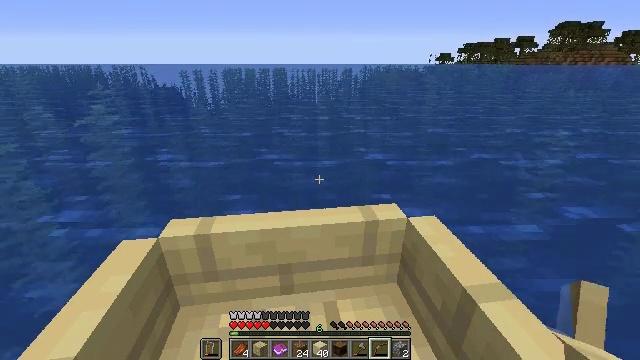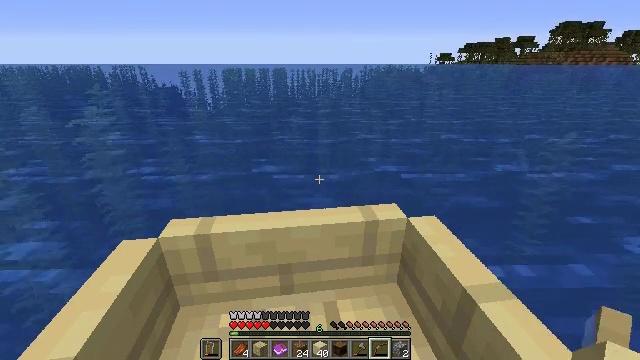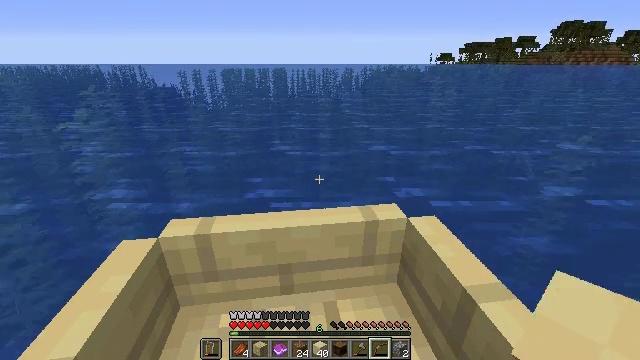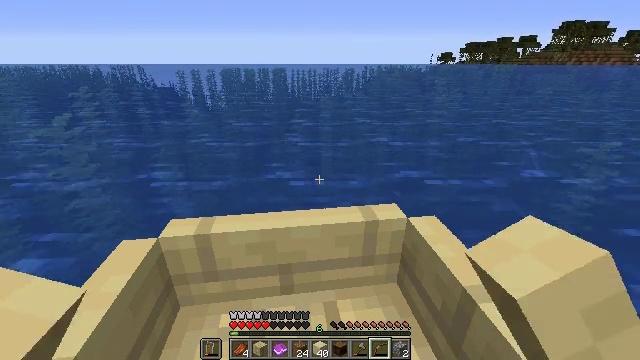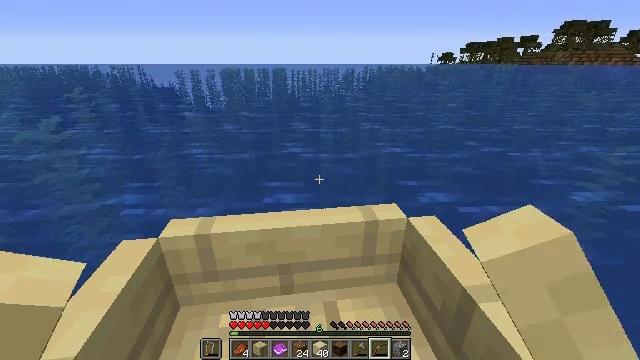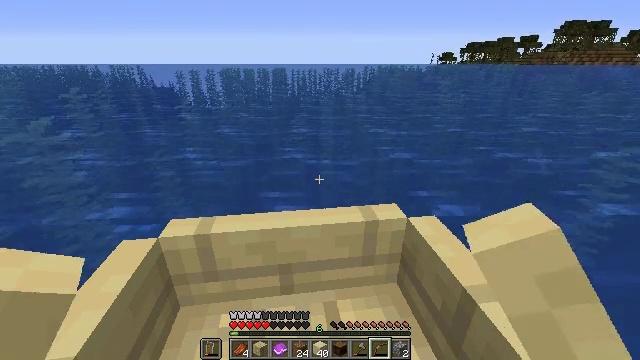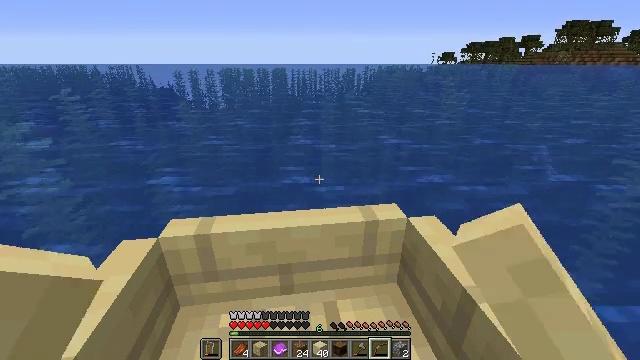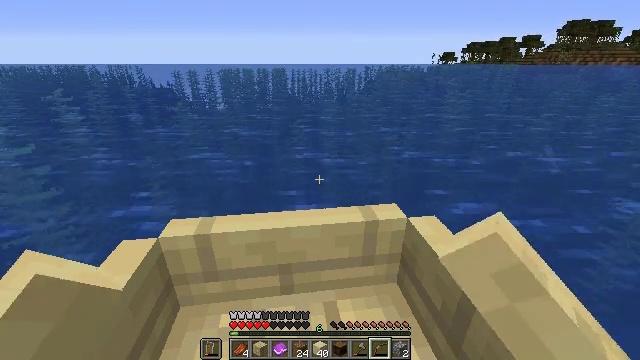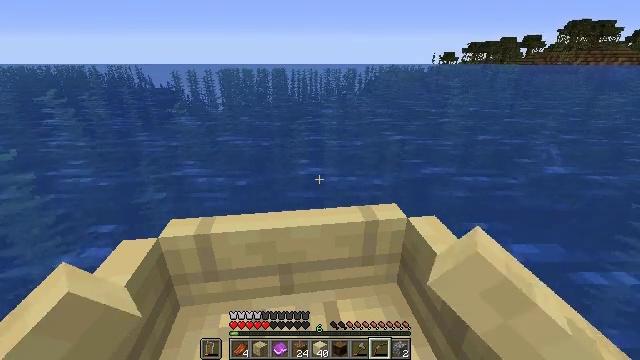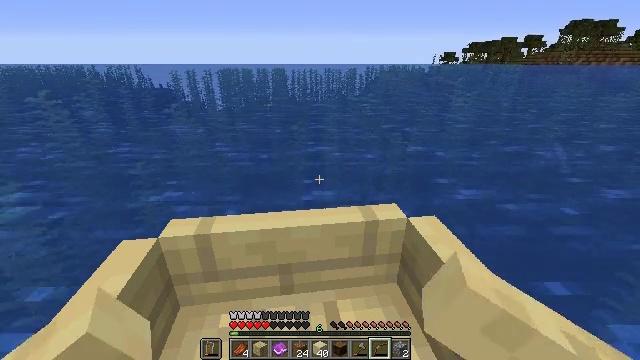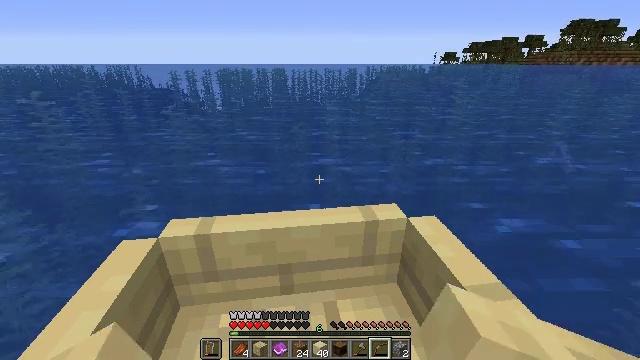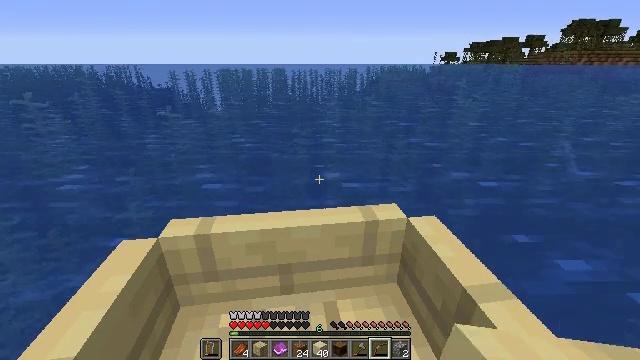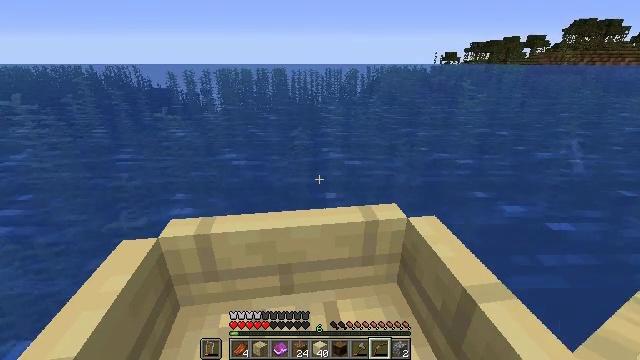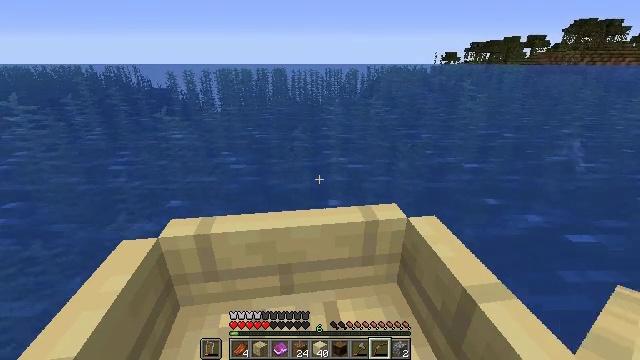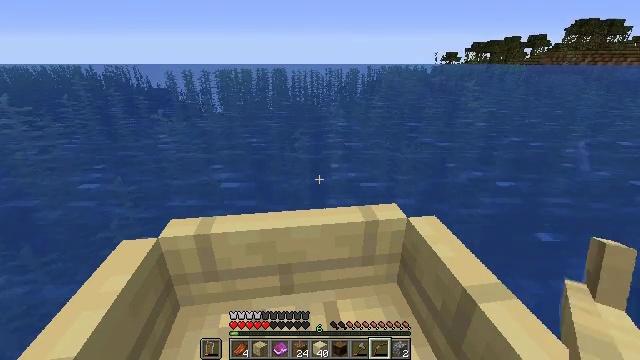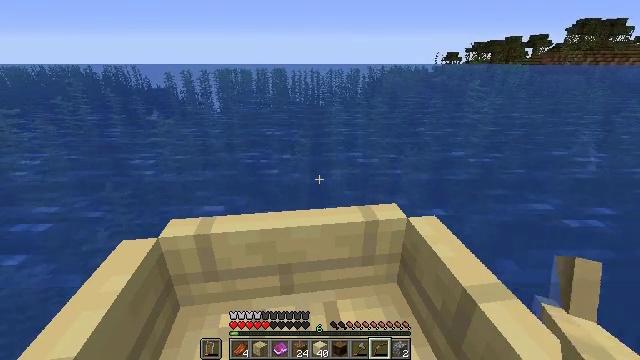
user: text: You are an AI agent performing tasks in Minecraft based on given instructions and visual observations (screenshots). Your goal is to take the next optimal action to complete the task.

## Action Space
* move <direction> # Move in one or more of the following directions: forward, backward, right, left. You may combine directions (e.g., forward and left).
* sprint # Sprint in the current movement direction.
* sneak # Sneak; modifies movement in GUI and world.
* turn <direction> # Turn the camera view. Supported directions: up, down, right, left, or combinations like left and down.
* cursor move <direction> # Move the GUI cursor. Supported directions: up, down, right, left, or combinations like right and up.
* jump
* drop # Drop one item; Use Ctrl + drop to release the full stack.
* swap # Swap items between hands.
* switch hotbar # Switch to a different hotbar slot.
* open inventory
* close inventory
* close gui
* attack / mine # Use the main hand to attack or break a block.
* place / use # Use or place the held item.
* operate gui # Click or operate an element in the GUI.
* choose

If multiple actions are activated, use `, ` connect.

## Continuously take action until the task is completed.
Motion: motion action
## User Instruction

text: Collect packed ice using a pickaxe.
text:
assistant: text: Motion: move forward
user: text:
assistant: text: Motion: move forward
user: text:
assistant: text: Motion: move forward
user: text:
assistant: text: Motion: move forward
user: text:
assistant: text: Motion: move forward
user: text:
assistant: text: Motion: move forward
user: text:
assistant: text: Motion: move forward
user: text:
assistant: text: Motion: move forward
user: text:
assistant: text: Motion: move forward
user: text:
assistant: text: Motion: move forward
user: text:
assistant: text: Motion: move forward
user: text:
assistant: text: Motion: move forward
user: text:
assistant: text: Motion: move forward
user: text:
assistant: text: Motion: move forward
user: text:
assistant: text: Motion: move forward
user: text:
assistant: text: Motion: move forward
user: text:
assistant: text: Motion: move forward
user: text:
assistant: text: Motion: move forward
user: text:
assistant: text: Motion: move forward
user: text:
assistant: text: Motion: move forward
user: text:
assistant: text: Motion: move forward
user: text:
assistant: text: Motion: move forward
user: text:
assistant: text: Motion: move forward
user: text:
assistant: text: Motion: move forward
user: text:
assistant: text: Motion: move forward
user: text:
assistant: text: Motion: move forward
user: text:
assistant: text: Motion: move forward
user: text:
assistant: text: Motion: move forward
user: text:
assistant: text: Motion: move forward
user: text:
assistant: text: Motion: move forward